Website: bh-photo
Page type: receipt
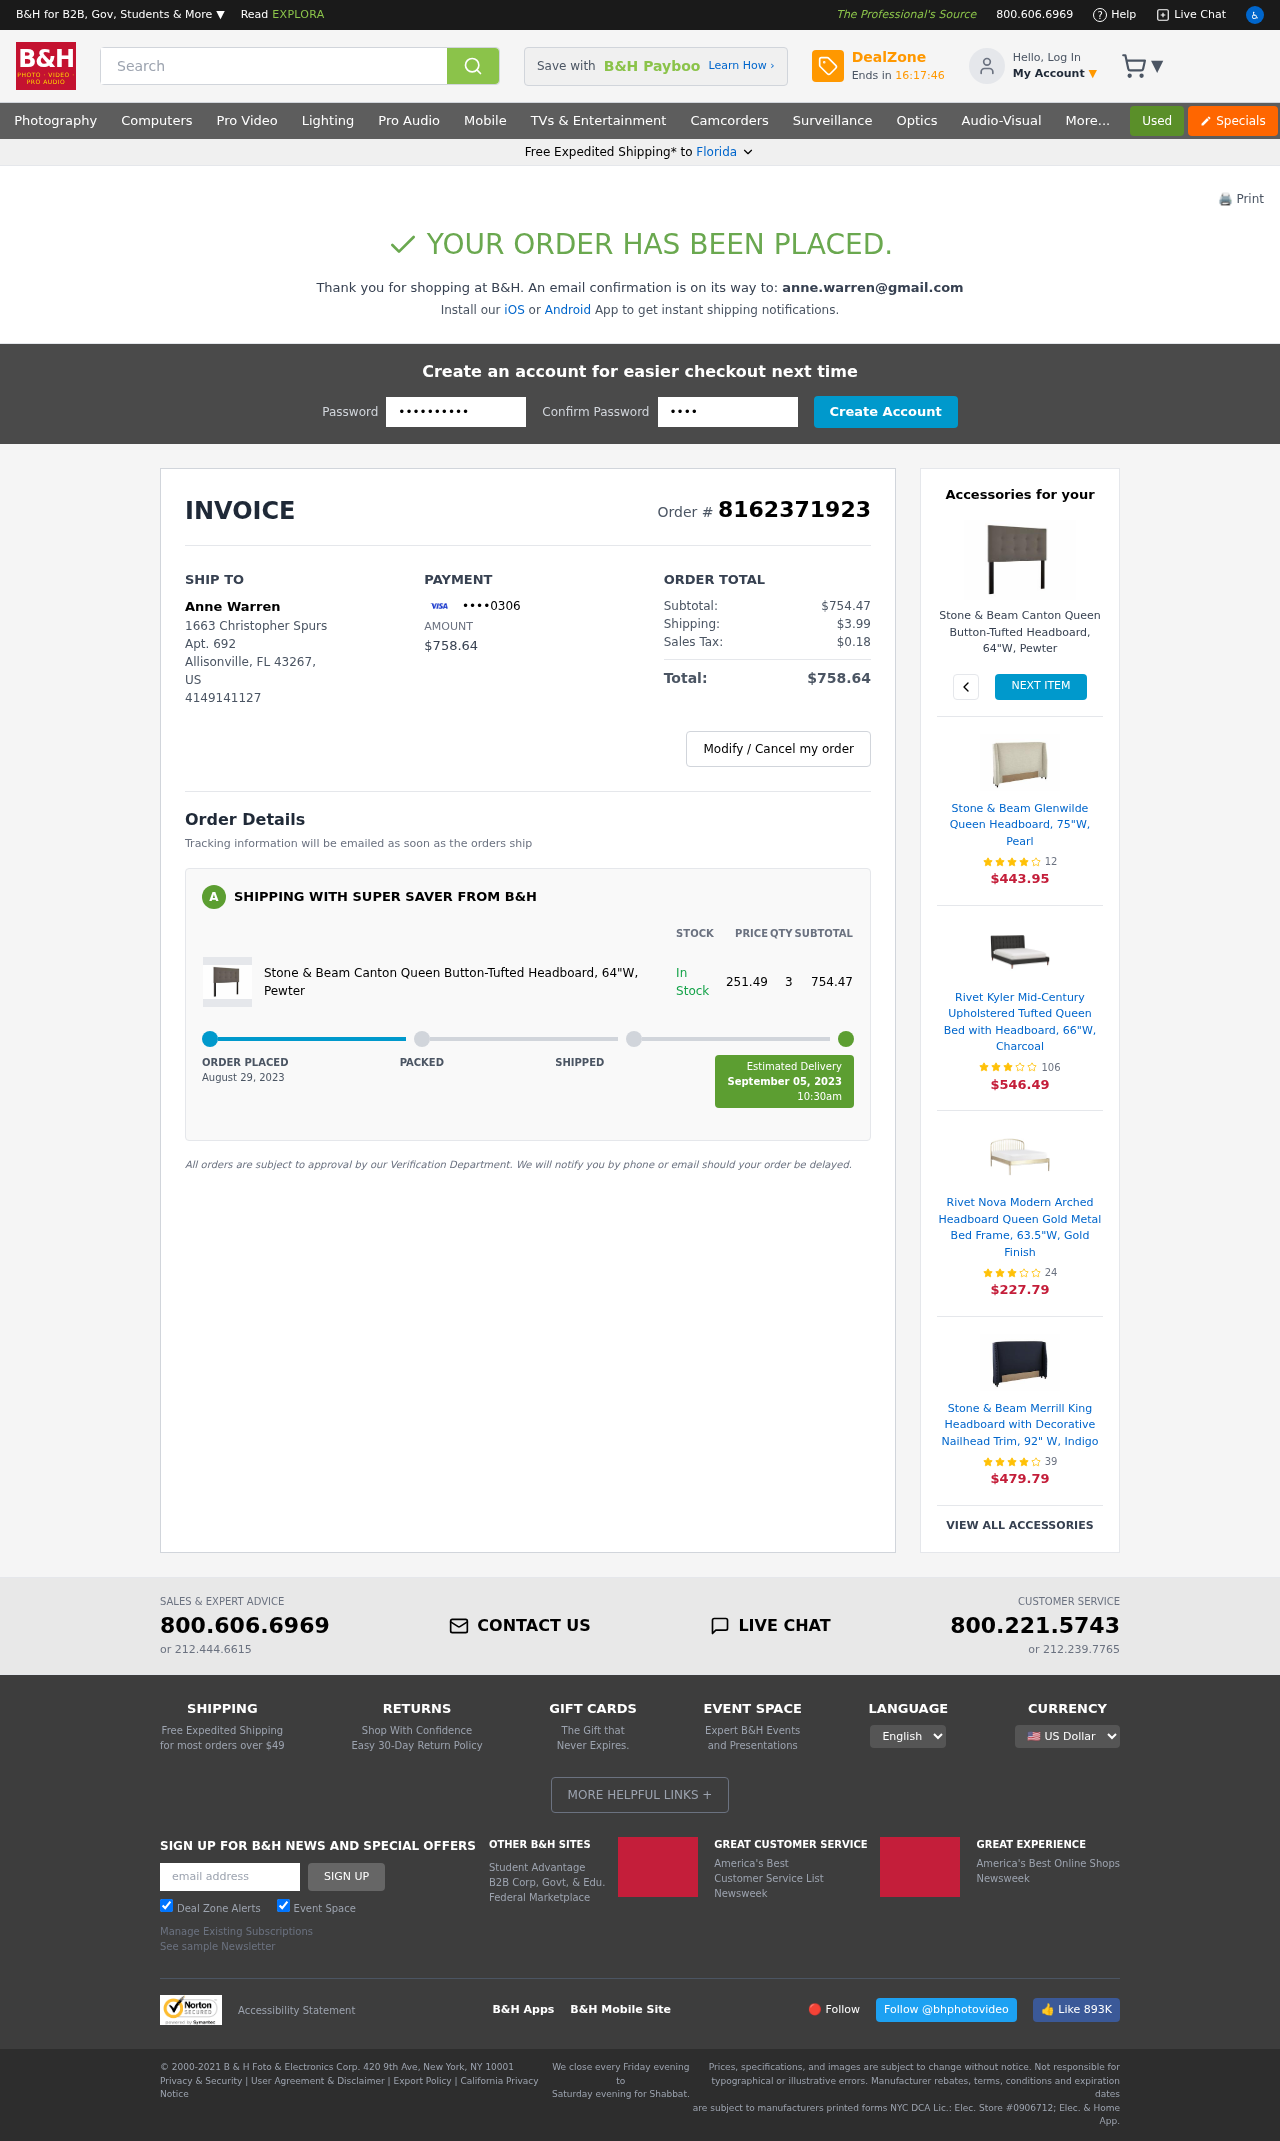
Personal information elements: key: PII_CARD_LAST4
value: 0306
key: PII_CITY
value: Allisonville
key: PII_EMAIL
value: anne.warren@gmail.com
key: PII_FULLNAME
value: Anne Warren
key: PII_PHONE
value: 4149141127
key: PII_POSTCODE
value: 43267
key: PII_STATE
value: Florida
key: PII_STATE_ABBR
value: FL
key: PII_STREET
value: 1663 Christopher Spurs
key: PII_STREET2
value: Apt. 692
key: PII_COUNTRY_CODE
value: US
Product elements: key: PRODUCT1_NAME
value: Stone & Beam Canton Queen Button-Tufted Headboard, 64"W, Pewter
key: PRODUCT1_PRICE
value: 251.49
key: PRODUCT1_QUANTITY
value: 3
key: PRODUCT1_NAME2
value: Stone & Beam Canton Queen Button-Tufted Headboard, 64"W, Pewter
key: PRODUCT2_NAME
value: Stone & Beam Glenwilde Queen Headboard, 75"W, Pearl
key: PRODUCT2_NUM_RATINGS
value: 12
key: PRODUCT2_PRICE
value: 443.95
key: PRODUCT3_NAME
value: Rivet Kyler Mid-Century Upholstered Tufted Queen Bed with Headboard, 66"W, Charcoal
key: PRODUCT3_NUM_RATINGS
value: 106
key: PRODUCT3_PRICE
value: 546.49
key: PRODUCT4_NAME
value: Rivet Nova Modern Arched Headboard Queen Gold Metal Bed Frame, 63.5"W, Gold Finish
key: PRODUCT4_NUM_RATINGS
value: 24
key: PRODUCT4_PRICE
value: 227.79
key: PRODUCT5_NAME
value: Stone & Beam Merrill King Headboard with Decorative Nailhead Trim, 92" W, Indigo
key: PRODUCT5_NUM_RATINGS
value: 39
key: PRODUCT5_PRICE
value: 479.79
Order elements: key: ORDER_ID
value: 8162371923
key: ORDER_TOTAL
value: $758.64
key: ORDER_SUBTOTAL
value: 754.47
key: ORDER_SUBTOTAL
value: $754.47
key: ORDER_SHIPPING_COST
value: $3.99
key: ORDER_TAX
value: $0.18
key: ORDER_DATE
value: August 29, 2023
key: ORDER_DELIVERY_DATE
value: September 05, 2023
Search elements: key: HEADER_SEARCH
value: Search